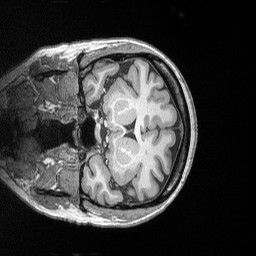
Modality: T1w
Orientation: coronal
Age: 38
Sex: female
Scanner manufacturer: siemens
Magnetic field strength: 3 T
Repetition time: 2.53 s
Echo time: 0.00164 s